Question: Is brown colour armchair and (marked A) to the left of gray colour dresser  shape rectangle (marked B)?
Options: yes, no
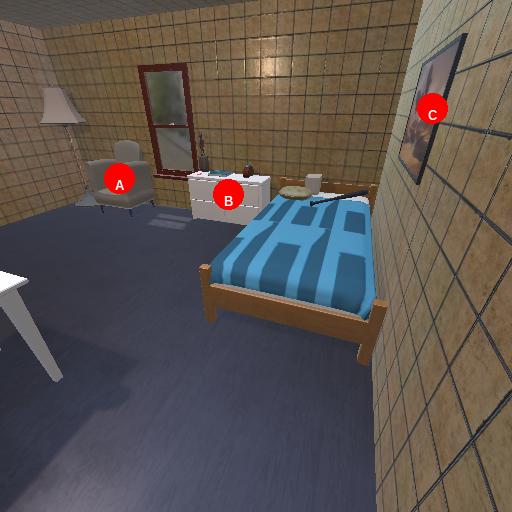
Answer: yes